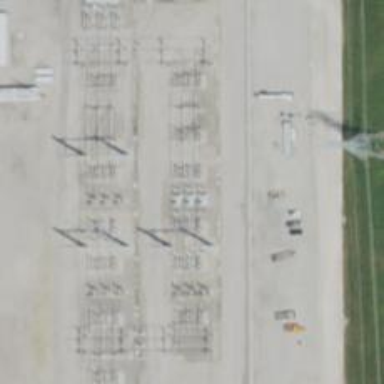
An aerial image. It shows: Switch used for power control.